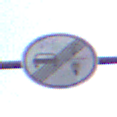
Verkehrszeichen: EndeVerbotUeberholenEinspurigeFahrzeuge
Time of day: MorningAfternoon
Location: Outdoor (Urban)
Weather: PartlyCloudy
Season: NotSpecified
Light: Natural